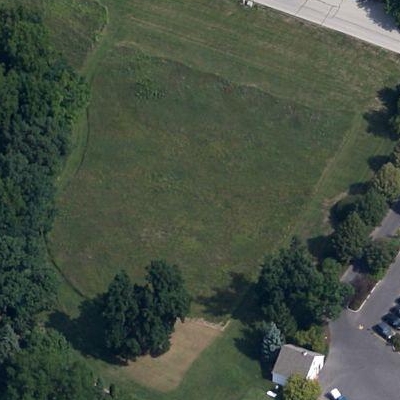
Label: Grass